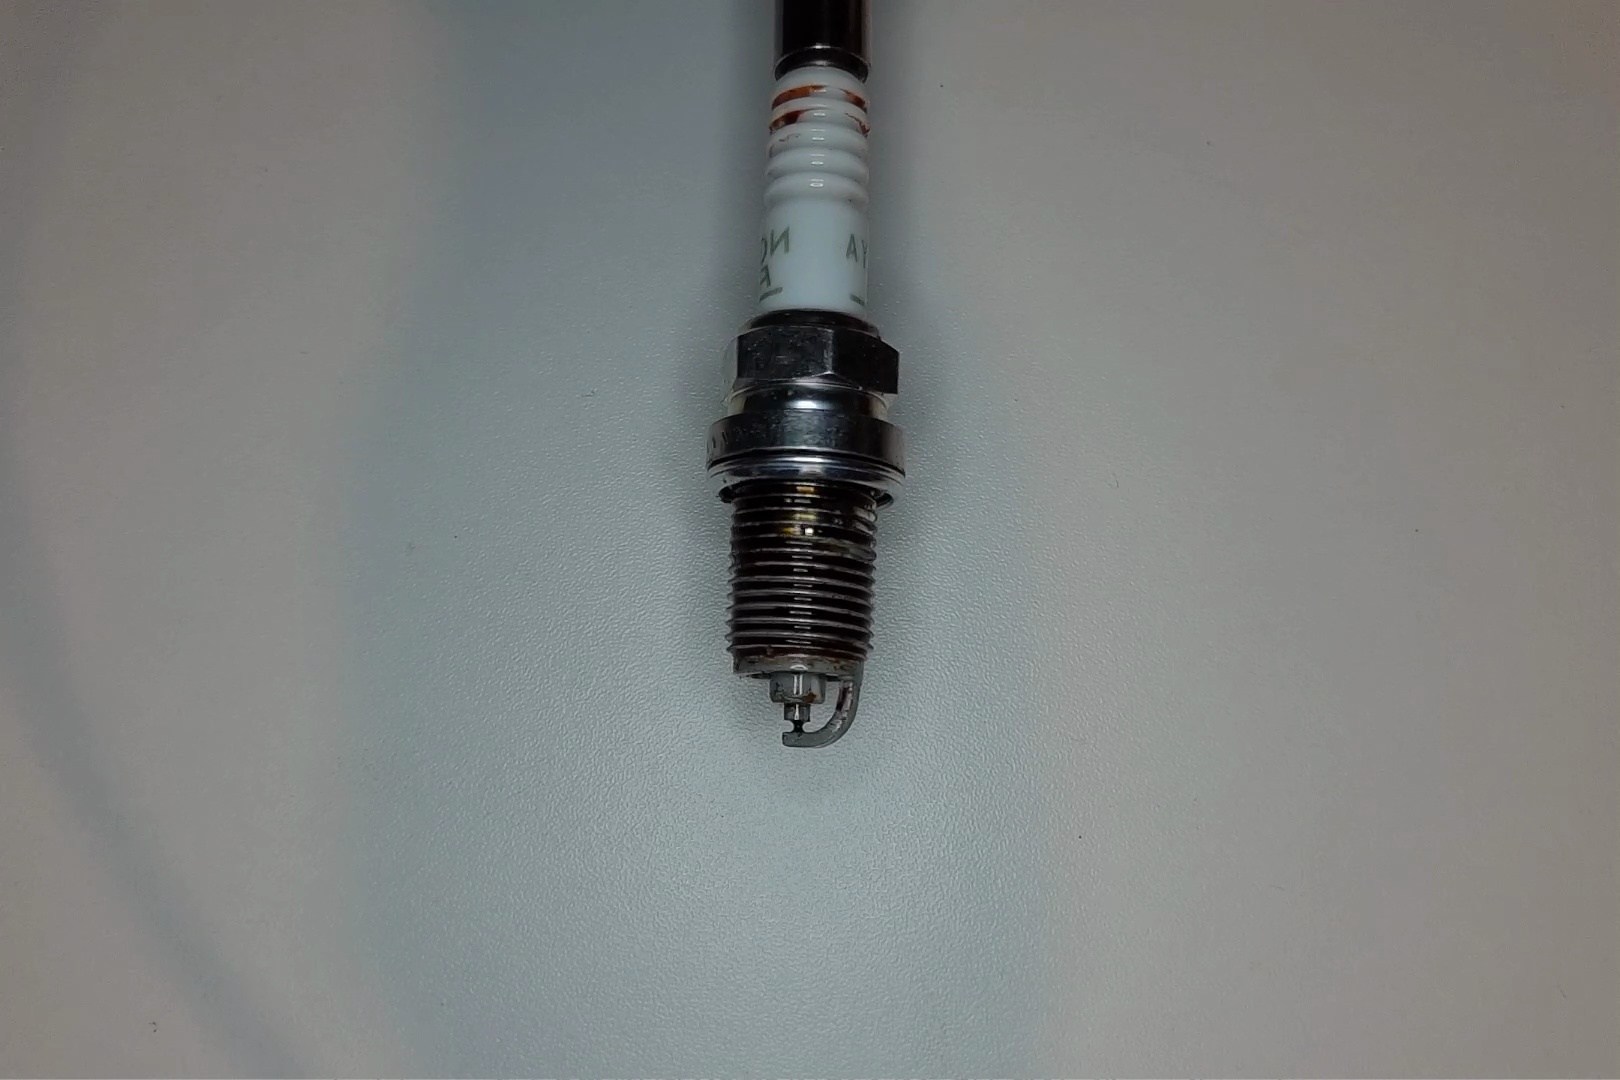
Label: anomaly